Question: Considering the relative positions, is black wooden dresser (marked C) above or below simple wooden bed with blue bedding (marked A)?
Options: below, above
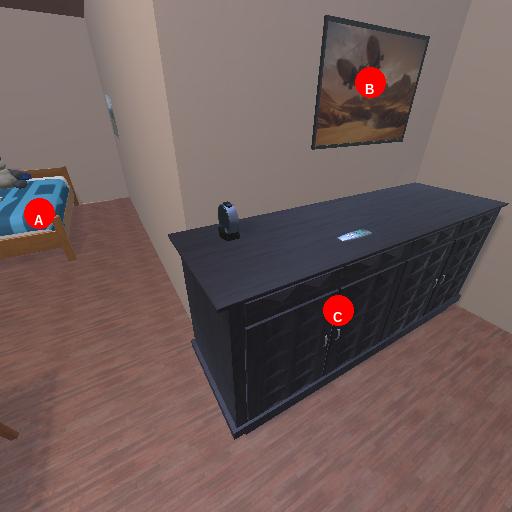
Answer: below